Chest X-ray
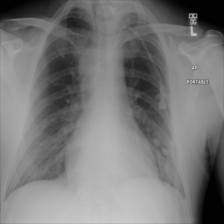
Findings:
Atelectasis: negative
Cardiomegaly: negative
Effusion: negative
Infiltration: negative
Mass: negative
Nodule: negative
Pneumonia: negative
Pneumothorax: negative
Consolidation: negative
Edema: negative
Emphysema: negative
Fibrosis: negative
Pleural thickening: negative
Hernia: negative